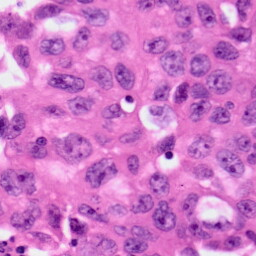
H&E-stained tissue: Lung